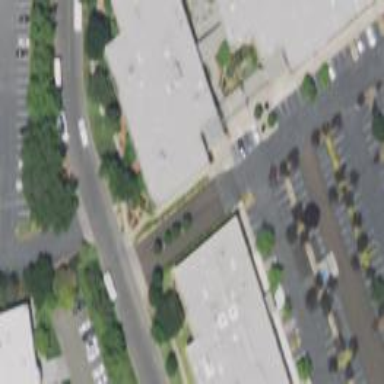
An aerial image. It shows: Office building.